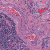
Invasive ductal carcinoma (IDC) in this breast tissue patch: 0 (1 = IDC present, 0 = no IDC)